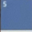
Piece: xx